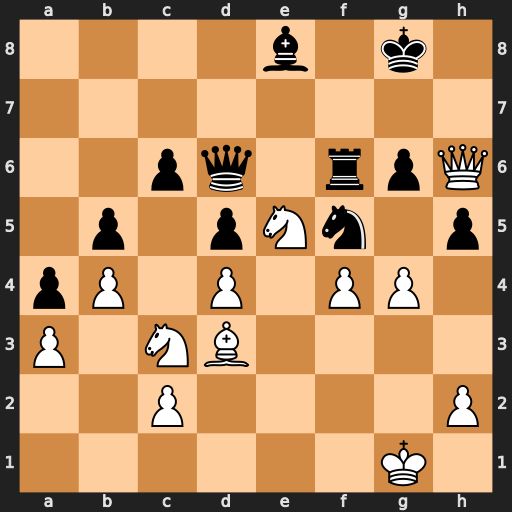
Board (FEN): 4b1k1/8/2pq1rpQ/1p1pNn1p/pP1P1PP1/P1NB4/2P4P/6K1
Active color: w
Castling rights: -
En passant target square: -
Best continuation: gxf5 gxf5 Qg5+